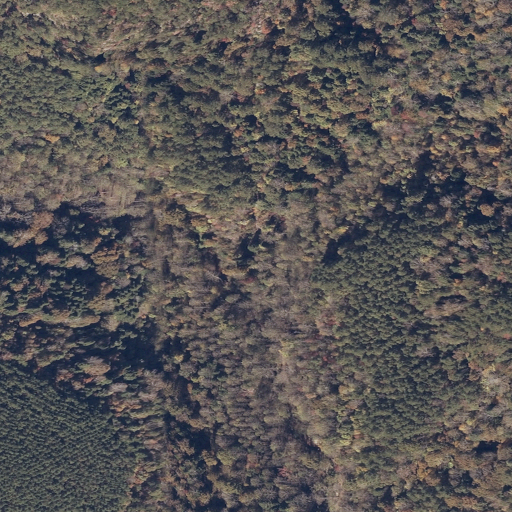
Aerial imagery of valley in Alabama named Cagle Gulf containing evergreen forest, mixed forest, and woody wetlands